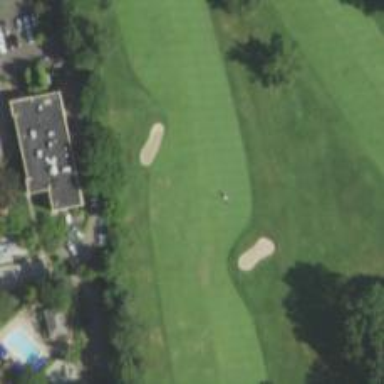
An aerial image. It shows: Golf hole.